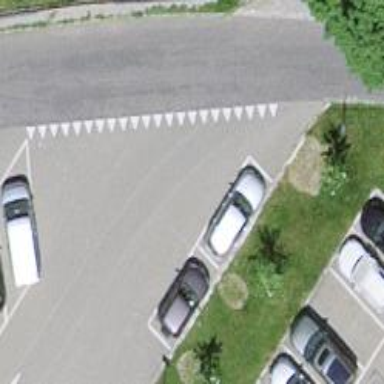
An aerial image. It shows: Road serving as parking aisle.